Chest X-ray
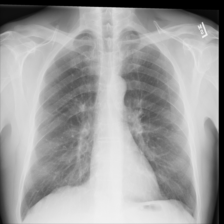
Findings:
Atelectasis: negative
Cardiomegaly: negative
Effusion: negative
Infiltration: negative
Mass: negative
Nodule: negative
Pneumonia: negative
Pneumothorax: negative
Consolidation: negative
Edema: negative
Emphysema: negative
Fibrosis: negative
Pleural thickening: negative
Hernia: negative